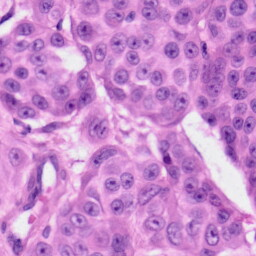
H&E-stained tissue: Skin